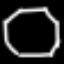
Label: octagon